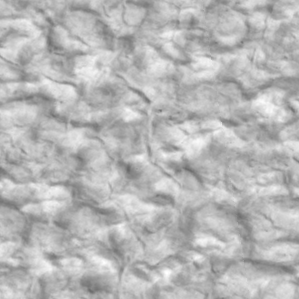
Label: non_frost